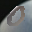
Label: 0